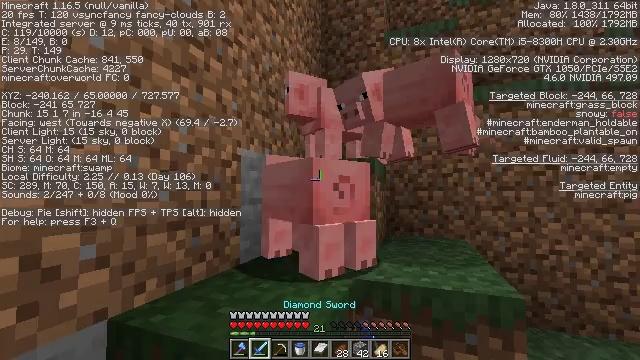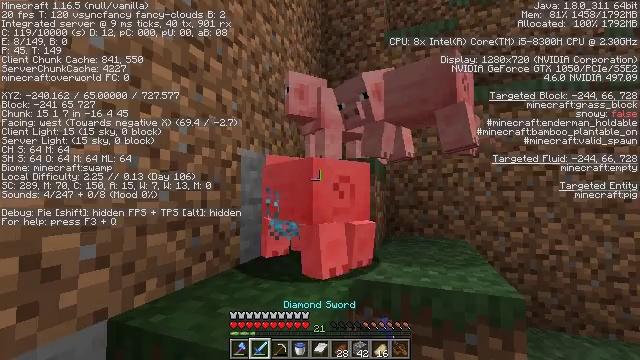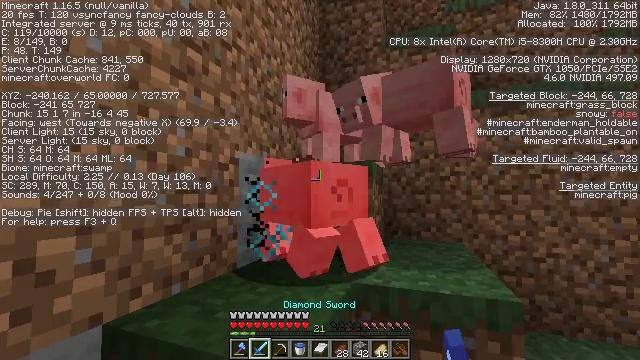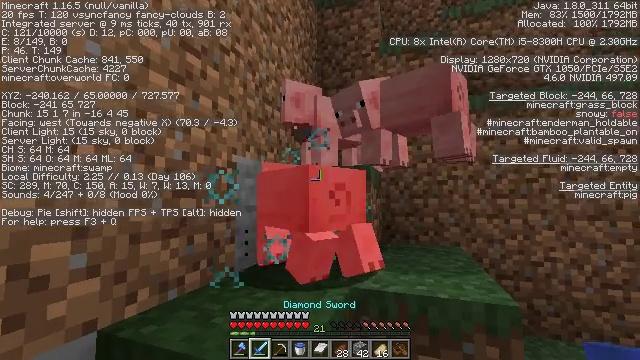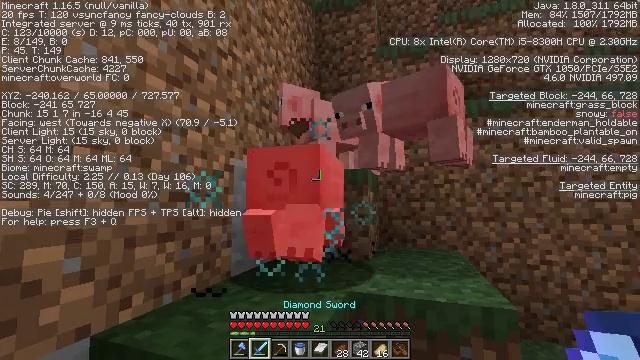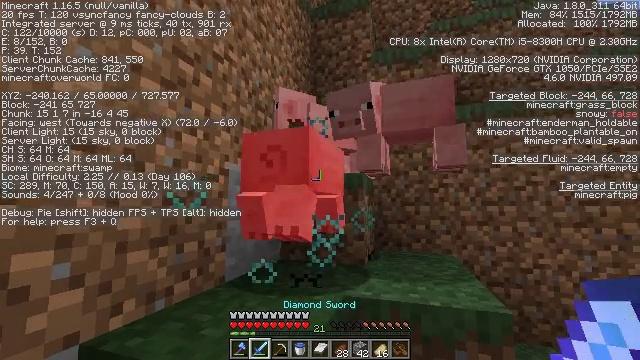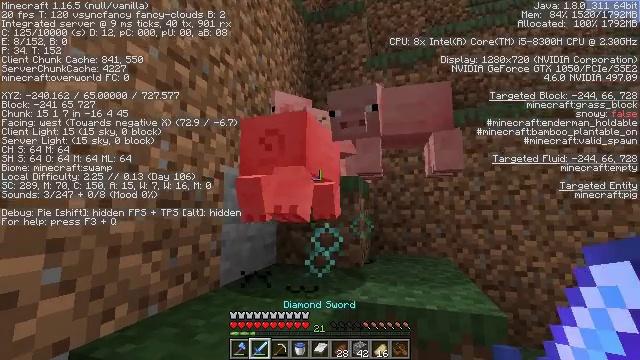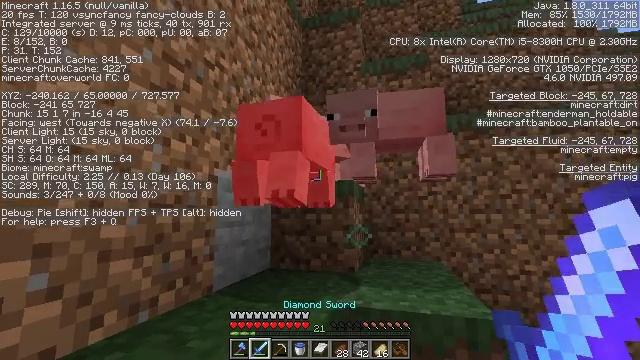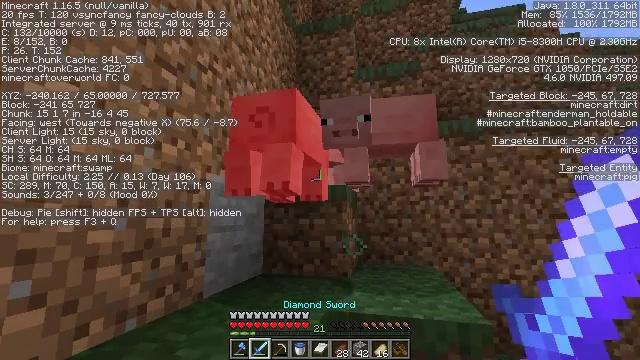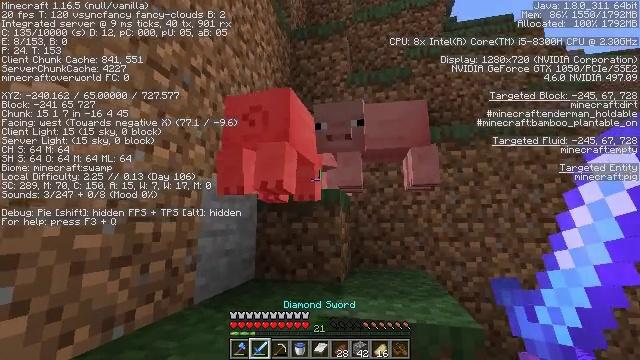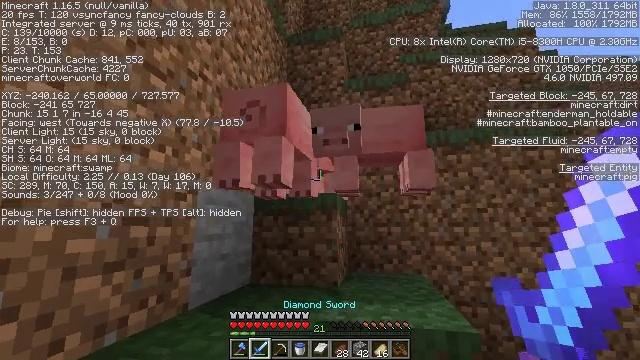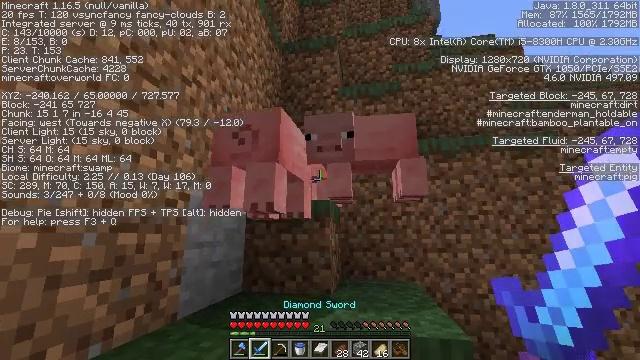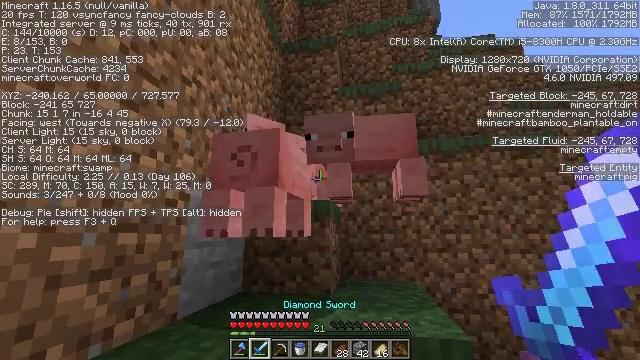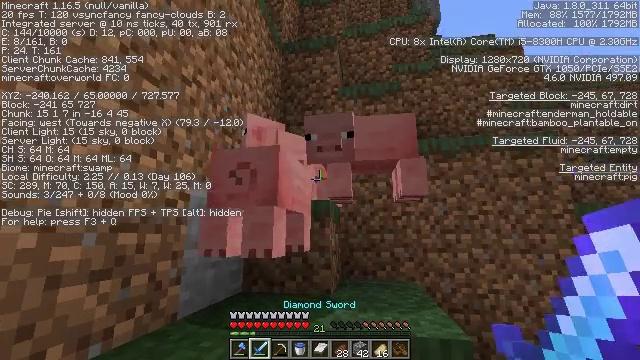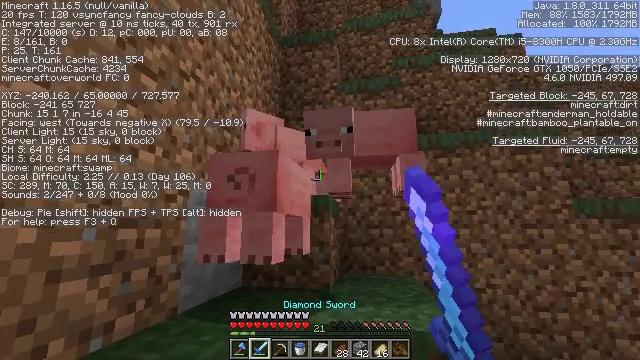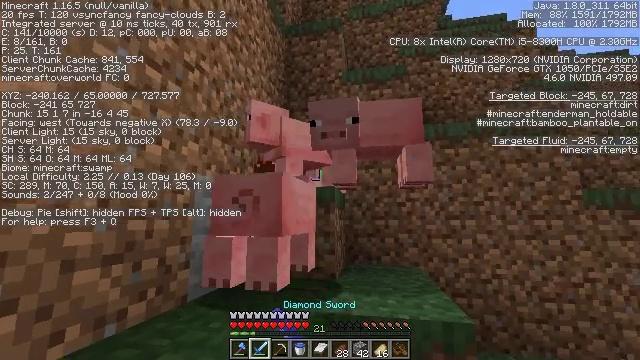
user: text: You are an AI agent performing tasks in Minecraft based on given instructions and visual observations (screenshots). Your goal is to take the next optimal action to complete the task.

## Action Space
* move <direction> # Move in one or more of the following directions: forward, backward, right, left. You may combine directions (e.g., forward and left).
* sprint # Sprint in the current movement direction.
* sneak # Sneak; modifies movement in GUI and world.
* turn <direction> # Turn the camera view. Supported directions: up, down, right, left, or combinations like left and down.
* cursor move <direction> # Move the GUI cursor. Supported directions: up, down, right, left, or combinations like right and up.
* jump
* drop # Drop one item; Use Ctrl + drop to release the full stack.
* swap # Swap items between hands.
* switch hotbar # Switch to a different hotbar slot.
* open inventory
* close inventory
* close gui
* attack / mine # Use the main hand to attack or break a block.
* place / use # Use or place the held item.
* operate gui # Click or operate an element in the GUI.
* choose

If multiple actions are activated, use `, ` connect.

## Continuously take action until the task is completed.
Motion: motion action
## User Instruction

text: Hunt a pig.
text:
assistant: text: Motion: no_op
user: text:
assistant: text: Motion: no_op
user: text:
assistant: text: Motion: no_op
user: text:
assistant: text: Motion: no_op
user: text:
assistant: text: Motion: turn right
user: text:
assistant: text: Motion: no_op
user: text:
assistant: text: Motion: turn right
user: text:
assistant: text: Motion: turn right and up
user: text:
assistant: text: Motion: turn right
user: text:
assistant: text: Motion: no_op
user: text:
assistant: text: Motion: turn right and up
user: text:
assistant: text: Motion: no_op
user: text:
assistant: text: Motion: attack / mine
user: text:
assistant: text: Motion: turn down, attack / mine
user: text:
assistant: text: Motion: turn left and down, attack / mine
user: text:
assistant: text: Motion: no_op
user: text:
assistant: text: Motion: no_op
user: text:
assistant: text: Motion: no_op